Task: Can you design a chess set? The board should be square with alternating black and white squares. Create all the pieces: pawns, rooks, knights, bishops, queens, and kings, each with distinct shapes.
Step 3472:
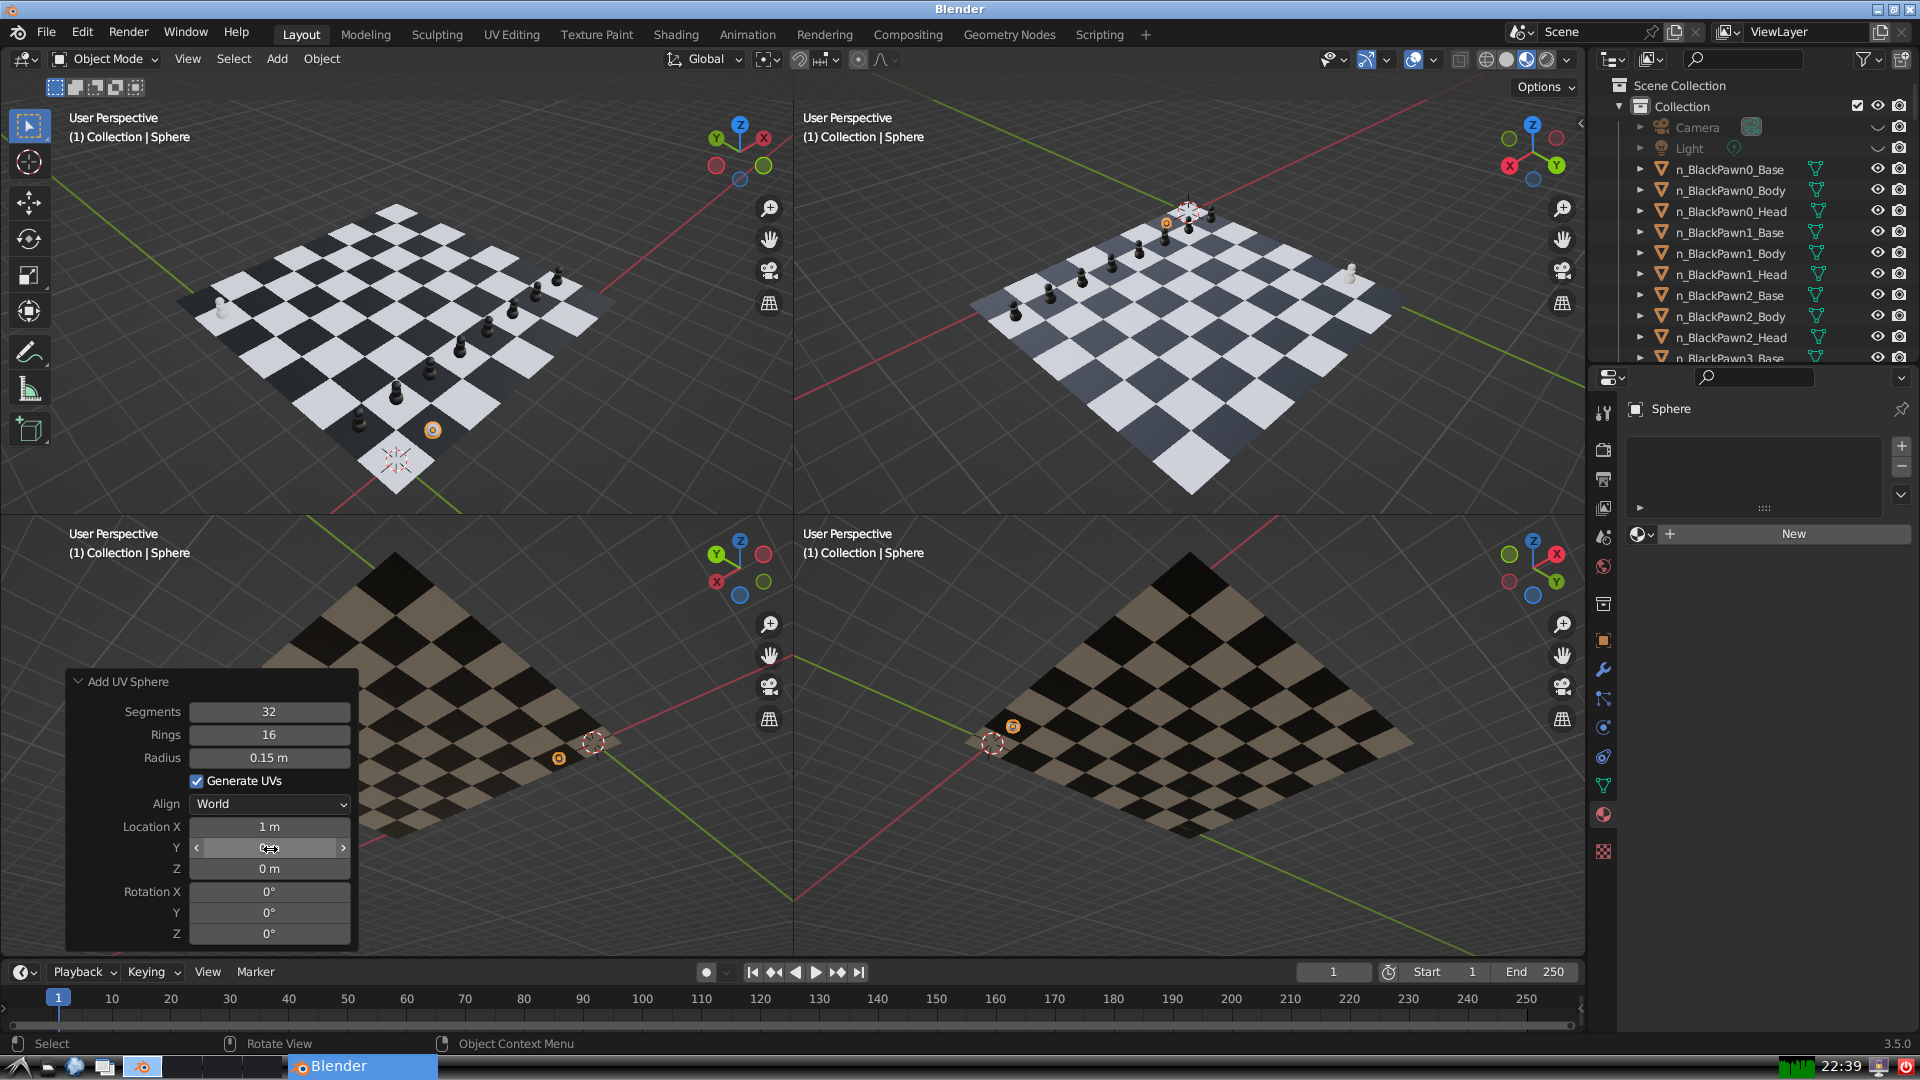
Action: click: no